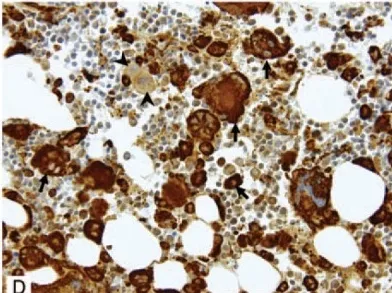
Positive for CD68. And negative for CD68.
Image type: pathology (immunostaining)